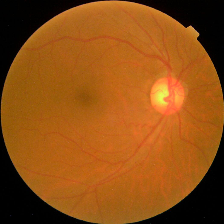
Diabetic retinopathy grade: No DR